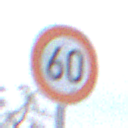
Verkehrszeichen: Geschwindigkeit60
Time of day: MorningAfternoon
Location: Outdoor (Suburban)
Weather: Overcast
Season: NotSpecified
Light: Natural